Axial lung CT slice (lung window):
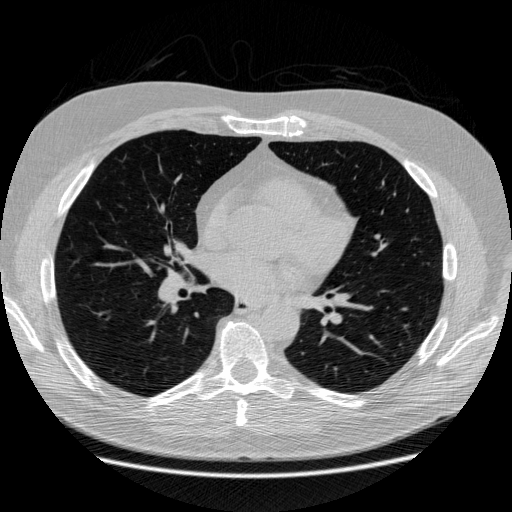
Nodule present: no